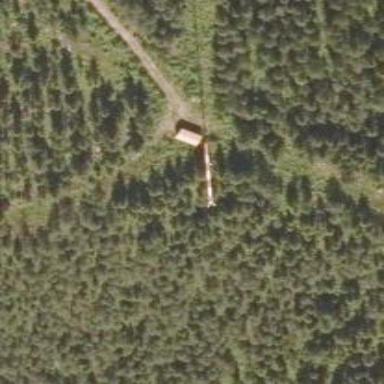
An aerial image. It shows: Mast tower used for communication.